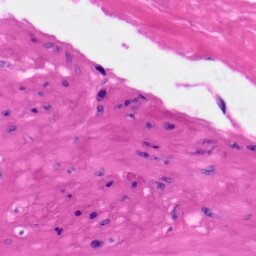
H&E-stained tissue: Skin